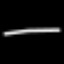
Label: line